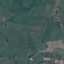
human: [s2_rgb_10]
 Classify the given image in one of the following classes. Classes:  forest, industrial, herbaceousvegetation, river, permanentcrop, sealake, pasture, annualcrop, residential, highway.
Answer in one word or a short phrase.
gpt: Pasture